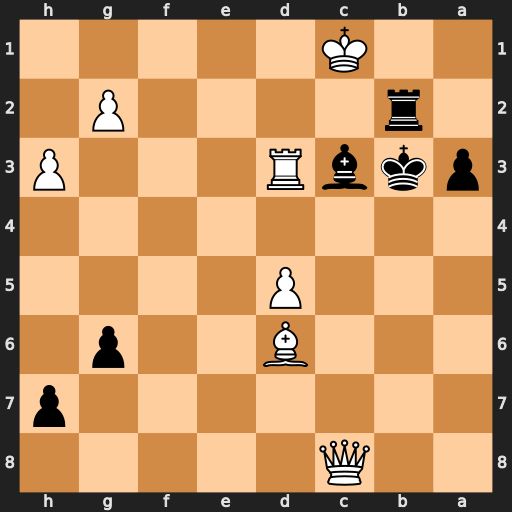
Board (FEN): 2Q5/7p/3B2p1/3P4/8/pkbR3P/1r4P1/2K5
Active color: b
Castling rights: -
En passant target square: -
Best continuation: Rb1+ Kxb1 a2+ Kc1 a1=Q#